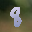
Label: 8